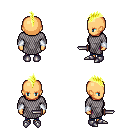
a pixel art fantasy rpg character, female body template, human, tanned skin, chain mail, magenta pants, gold mohawk hairstyle, white cloth bracers, metal boots, dagger, four views (front, back, left, right), 2x2 character sprite sheet, small pixel art, hard edges, no anti-aliasing